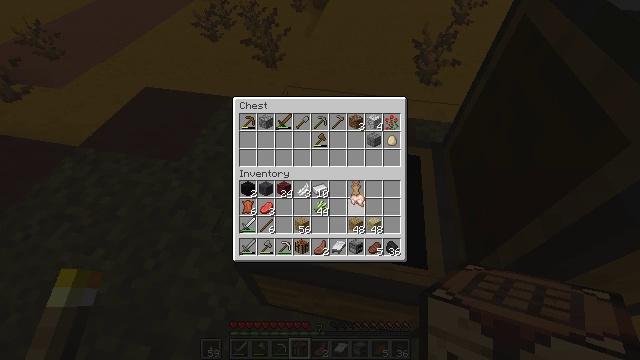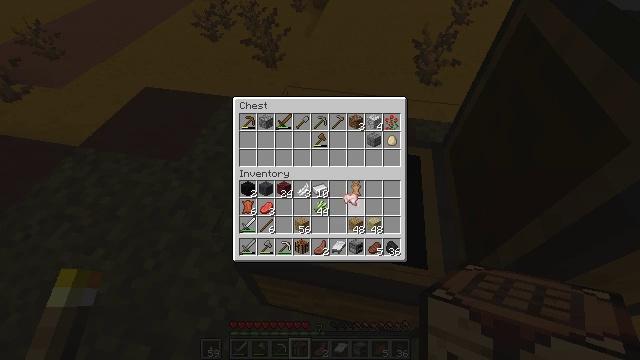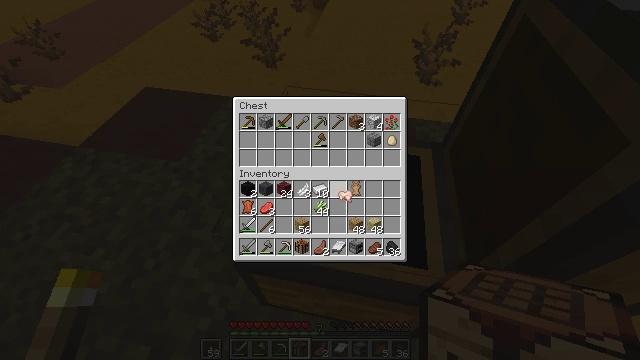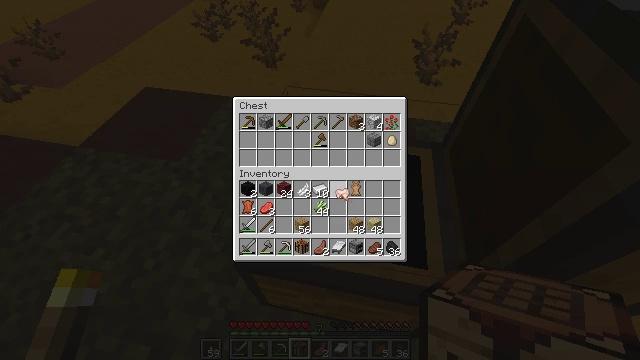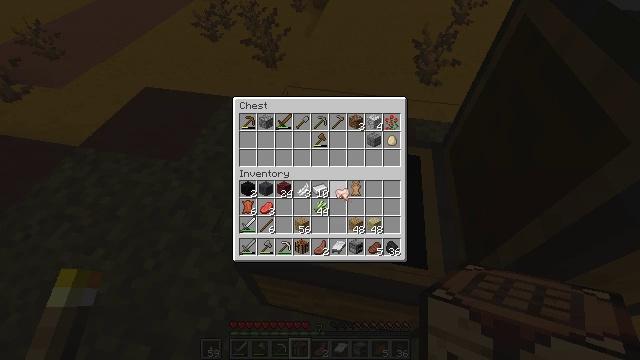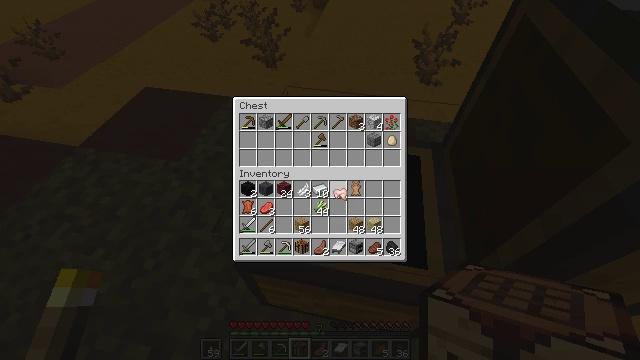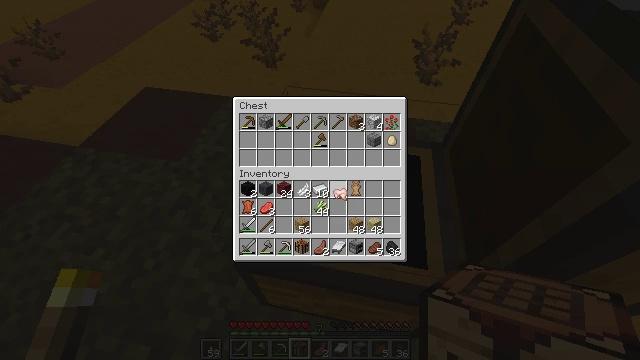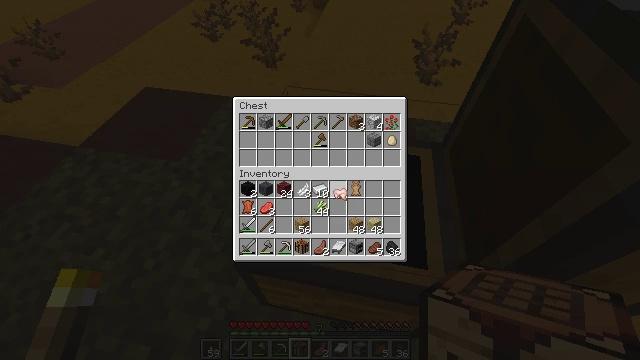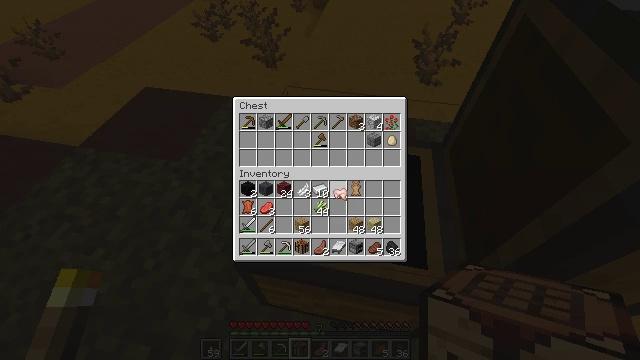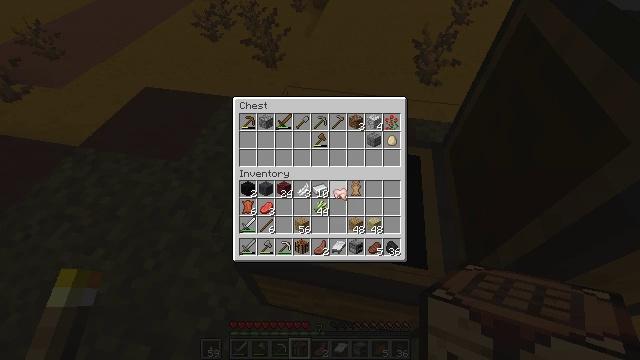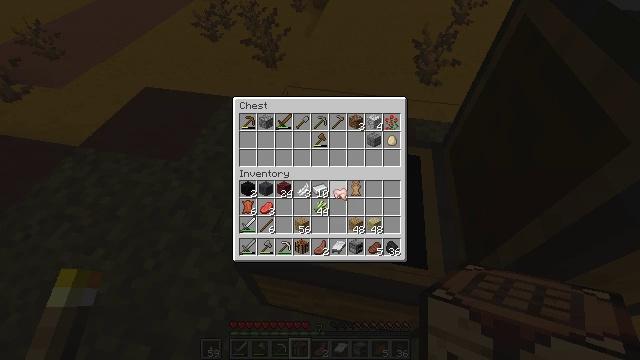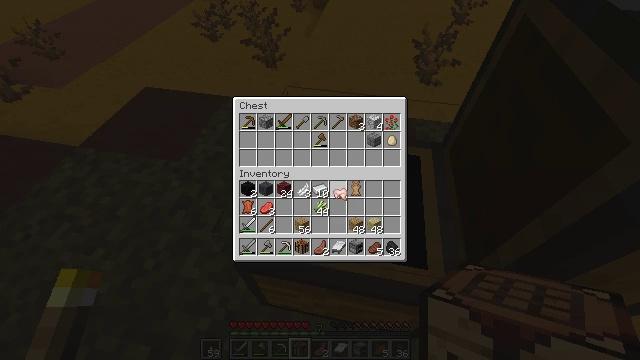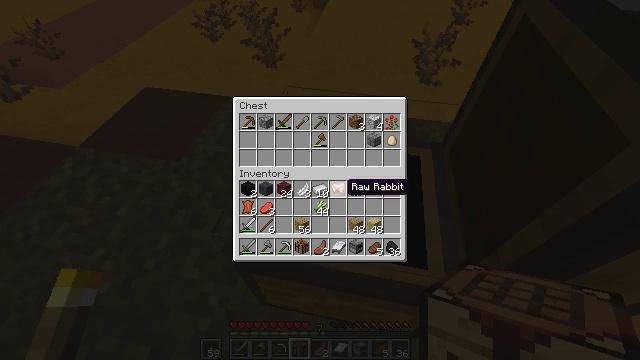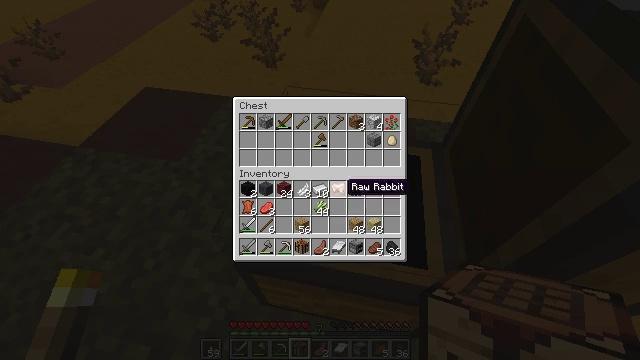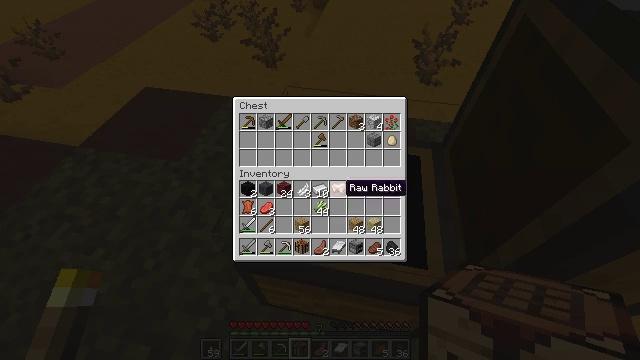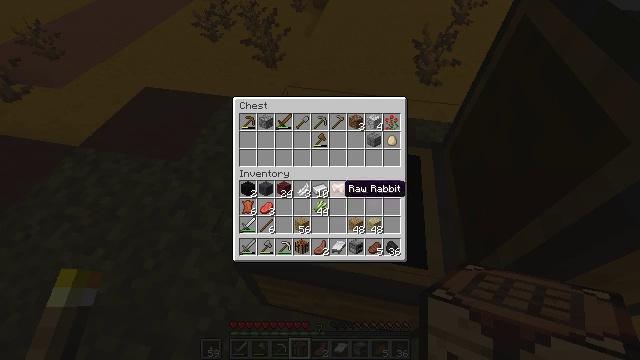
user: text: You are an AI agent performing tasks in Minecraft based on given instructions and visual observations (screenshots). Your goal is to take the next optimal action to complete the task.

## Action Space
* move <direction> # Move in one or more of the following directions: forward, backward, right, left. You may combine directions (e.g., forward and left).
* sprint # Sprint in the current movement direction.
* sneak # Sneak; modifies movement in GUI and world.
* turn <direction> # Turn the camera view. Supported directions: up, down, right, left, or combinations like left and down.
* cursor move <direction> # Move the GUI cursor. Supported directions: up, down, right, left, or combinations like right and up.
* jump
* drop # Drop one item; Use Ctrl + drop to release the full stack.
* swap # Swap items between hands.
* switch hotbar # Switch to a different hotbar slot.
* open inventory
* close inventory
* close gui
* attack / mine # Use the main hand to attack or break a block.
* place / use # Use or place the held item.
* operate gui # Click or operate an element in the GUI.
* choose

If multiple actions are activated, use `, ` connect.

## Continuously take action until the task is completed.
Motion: motion action
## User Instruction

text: Use a pickaxe to mine brown terracotta.
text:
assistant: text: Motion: cursor move left
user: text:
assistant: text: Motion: no_op
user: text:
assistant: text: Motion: no_op
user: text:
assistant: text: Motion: no_op
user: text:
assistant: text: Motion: no_op
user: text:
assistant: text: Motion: no_op
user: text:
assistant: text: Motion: no_op
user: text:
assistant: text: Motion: no_op
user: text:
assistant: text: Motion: no_op
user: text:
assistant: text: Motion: operate gui
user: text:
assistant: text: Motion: operate gui
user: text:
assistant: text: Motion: operate gui
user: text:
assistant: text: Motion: no_op
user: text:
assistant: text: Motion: no_op
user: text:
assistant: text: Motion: no_op
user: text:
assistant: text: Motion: no_op
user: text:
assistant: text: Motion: cursor move left and down
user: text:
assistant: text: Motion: no_op
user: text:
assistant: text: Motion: no_op
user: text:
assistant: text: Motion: no_op
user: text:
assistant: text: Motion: no_op
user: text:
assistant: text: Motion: no_op
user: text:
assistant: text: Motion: no_op
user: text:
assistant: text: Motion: no_op
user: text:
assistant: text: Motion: no_op
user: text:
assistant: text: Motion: no_op
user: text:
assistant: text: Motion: no_op
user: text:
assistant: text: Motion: no_op
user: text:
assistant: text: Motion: no_op
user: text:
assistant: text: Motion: no_op